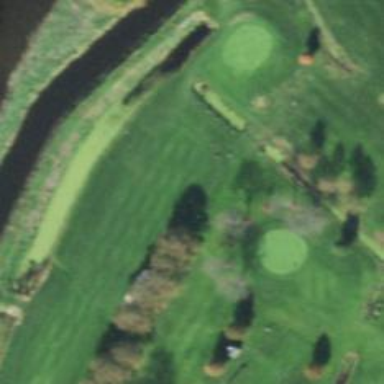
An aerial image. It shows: Scenic view of water hazard on golf course. The natural water feature adds beauty to the landscape.